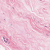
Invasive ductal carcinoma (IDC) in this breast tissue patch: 0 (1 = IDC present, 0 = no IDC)